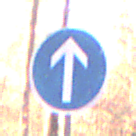
Verkehrszeichen: VorgeschriebeneFahrtrichtungGeradeaus
Umgebung: Outdoor, Nature
Tageszeit: SunriseSunset
Wetter: Clear
Licht: Natural
Jahreszeit: Autumn
Kontrast: HighContrast